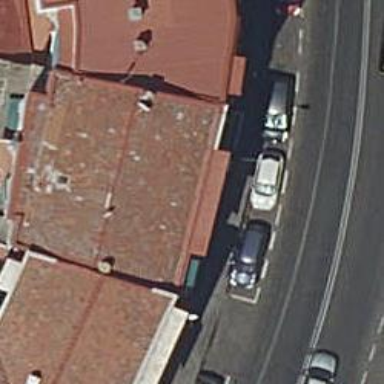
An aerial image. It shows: Car repair shop.